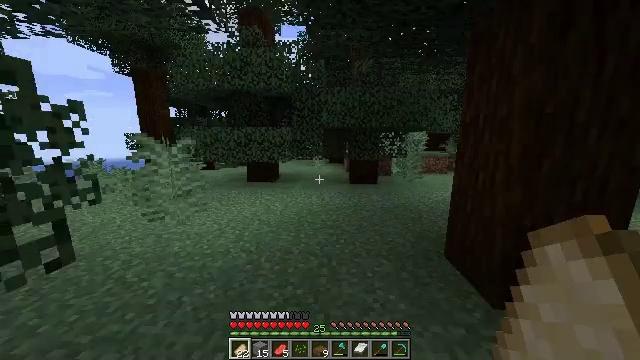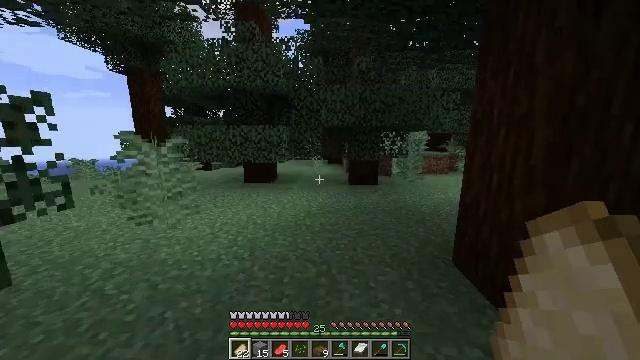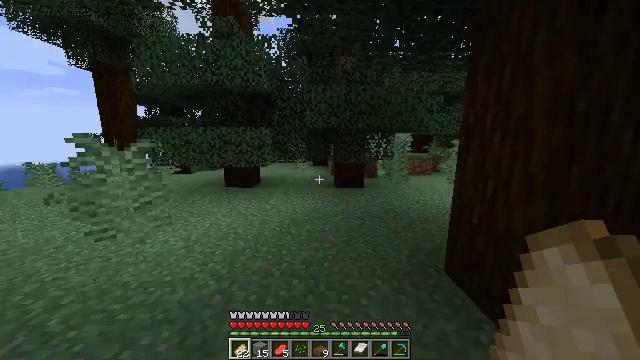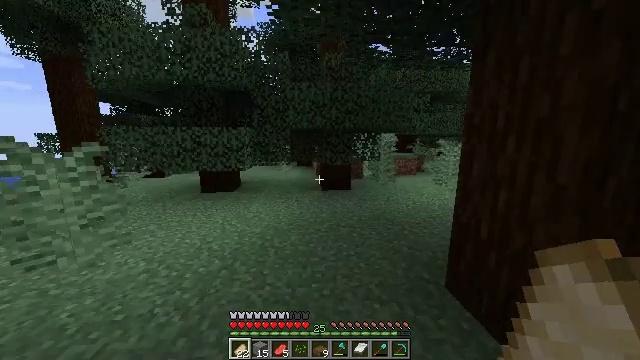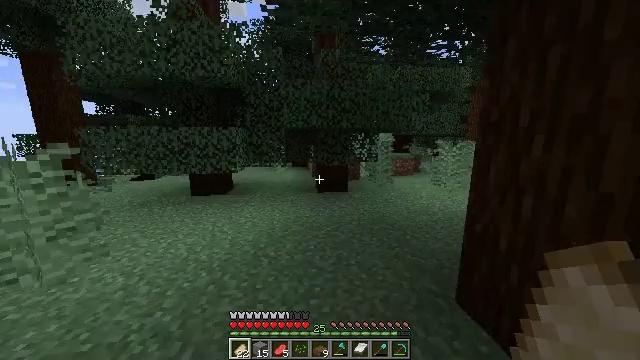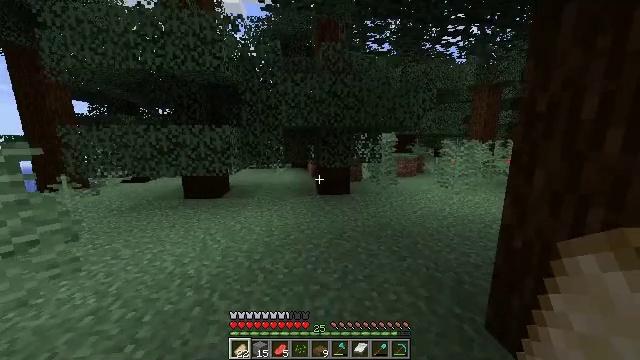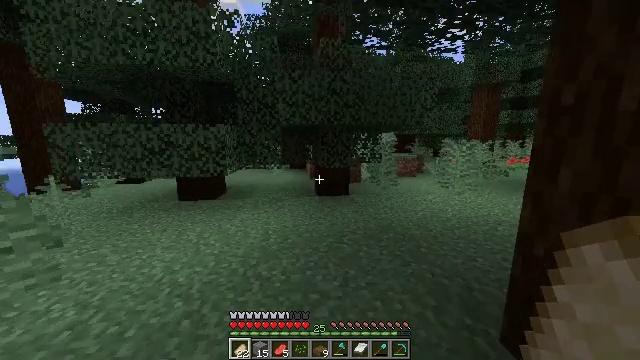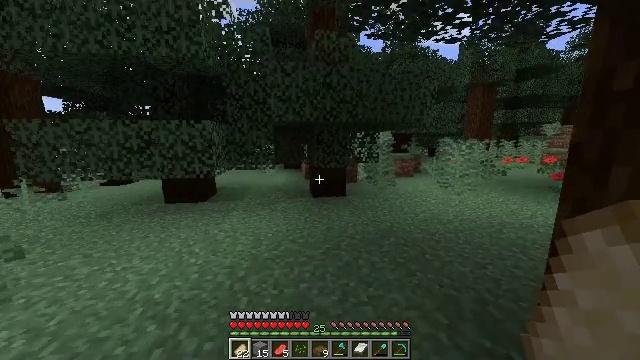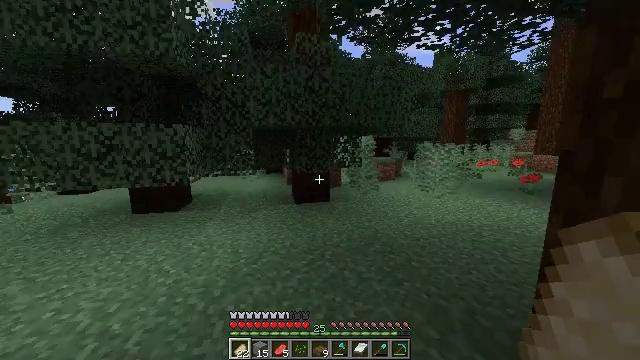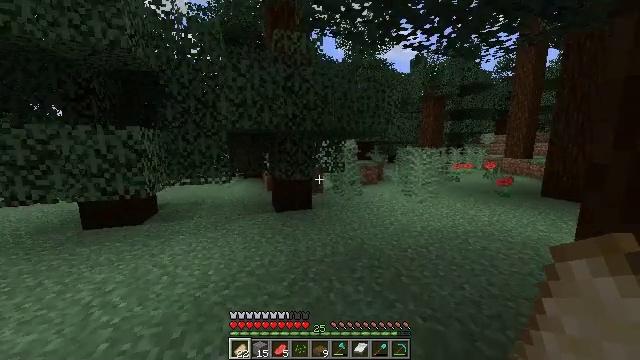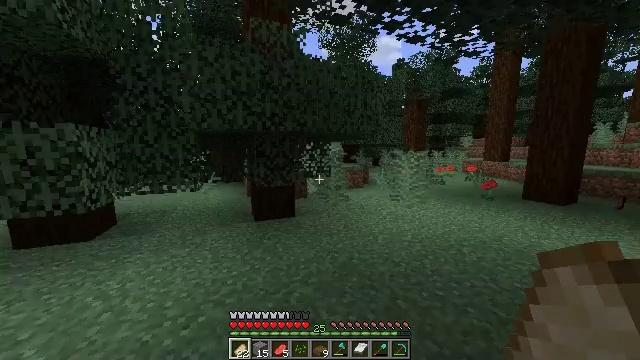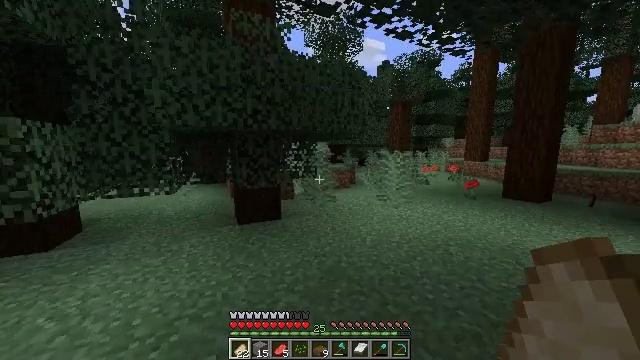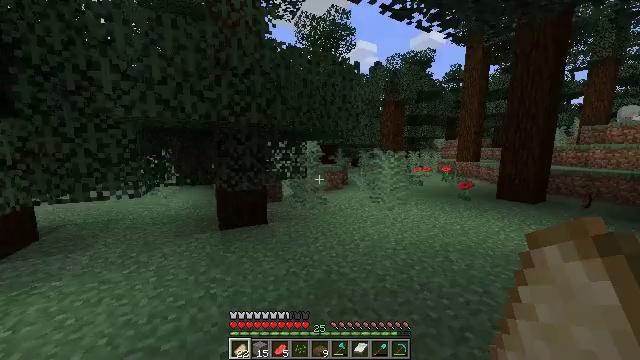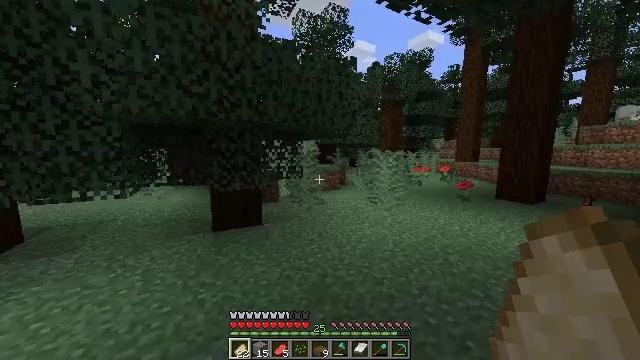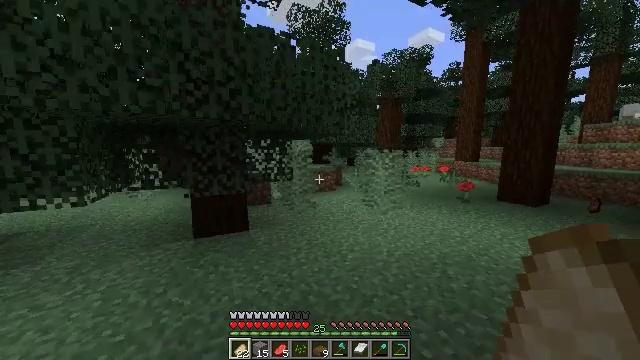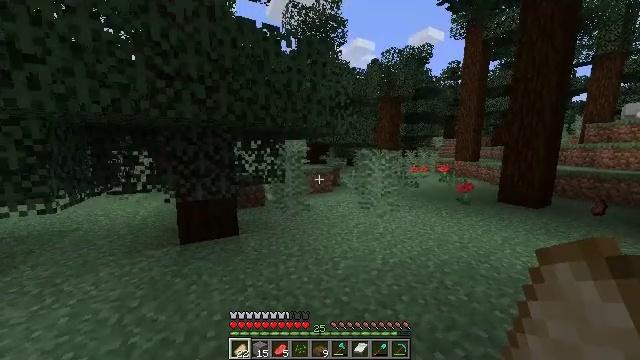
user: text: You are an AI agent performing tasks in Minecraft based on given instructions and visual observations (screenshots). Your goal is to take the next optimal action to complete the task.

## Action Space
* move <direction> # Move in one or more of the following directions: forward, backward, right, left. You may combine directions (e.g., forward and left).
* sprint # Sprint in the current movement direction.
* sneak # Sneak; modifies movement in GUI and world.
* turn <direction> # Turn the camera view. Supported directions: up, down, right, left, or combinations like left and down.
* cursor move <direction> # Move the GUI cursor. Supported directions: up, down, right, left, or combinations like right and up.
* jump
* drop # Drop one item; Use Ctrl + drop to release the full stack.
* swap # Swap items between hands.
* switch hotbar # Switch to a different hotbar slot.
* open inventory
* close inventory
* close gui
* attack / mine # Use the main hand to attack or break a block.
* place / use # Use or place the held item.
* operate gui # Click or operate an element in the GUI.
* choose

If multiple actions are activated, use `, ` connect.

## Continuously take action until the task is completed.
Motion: motion action
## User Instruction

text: Remove the large fern from the terrain.
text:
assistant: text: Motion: move forward
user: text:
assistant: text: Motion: move forward, turn right
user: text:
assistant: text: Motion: move forward, turn right
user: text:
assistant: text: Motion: move forward, turn right
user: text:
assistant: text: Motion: move forward
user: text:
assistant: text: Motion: move forward
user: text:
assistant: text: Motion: move forward, turn right
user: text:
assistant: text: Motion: move forward, turn right and up
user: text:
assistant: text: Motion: move forward, turn right
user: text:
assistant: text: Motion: move forward, turn right
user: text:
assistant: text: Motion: move forward, turn right
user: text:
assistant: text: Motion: move forward and move right, turn right
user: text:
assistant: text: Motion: move forward and move right
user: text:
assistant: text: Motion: move forward and move right
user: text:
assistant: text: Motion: move forward and move right
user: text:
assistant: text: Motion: move forward and move right
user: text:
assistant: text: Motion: move forward and move right, sprint
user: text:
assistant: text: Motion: move forward and move right, sprint
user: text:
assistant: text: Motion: move forward and move right, sprint
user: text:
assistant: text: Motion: move forward and move right, sprint
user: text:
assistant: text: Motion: move forward and move right, sprint
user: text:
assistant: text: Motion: move forward and move right, sprint
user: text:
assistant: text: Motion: move forward and move right, sprint
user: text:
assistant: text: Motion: move forward and move right, sprint
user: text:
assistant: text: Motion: move forward and move right, sprint, turn right
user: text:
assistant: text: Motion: move forward and move right, sprint, turn right and down
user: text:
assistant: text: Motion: move forward and move right, sprint, turn right and down
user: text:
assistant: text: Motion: move forward, turn right and down
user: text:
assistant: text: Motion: move forward, turn right and down
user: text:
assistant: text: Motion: move forward